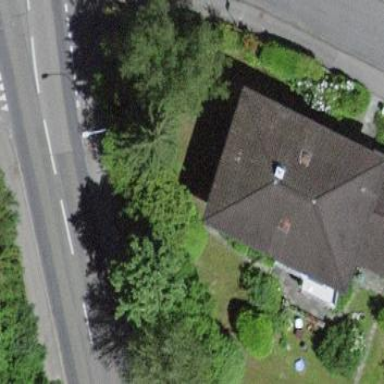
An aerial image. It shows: Hipped roof on residential building.